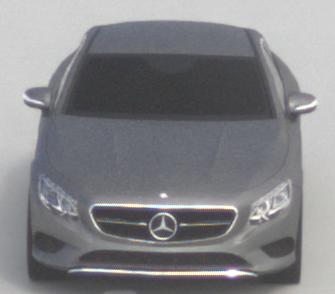
Make: Mercedes-Benz
Model: S 400 Coupé
Detailed model: S-Class (217) Coupé
Model produced from: 2015/10
Model produced until: 2017/09
Doors: 2
Color: gray
Road condition: dry road
Daytime: midday
Contrast: medium contrast